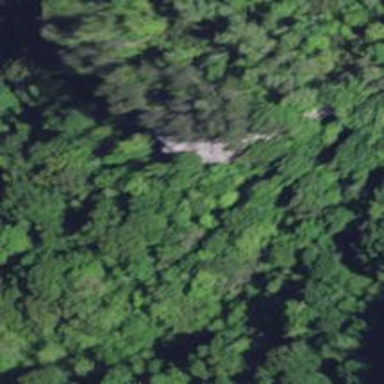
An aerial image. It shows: Craggy cliff ideal for climbing.